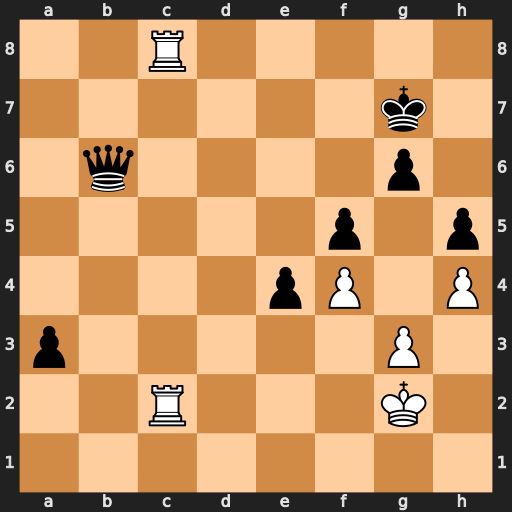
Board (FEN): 2R5/6k1/1q4p1/5p1p/4pP1P/p5P1/2R3K1/8
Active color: w
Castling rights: -
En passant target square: -
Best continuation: R2c7+ Qxc7 Rxc7+